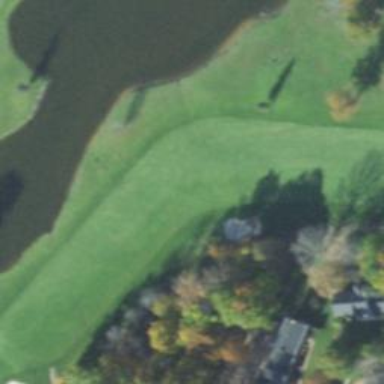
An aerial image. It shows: View of golf hole.